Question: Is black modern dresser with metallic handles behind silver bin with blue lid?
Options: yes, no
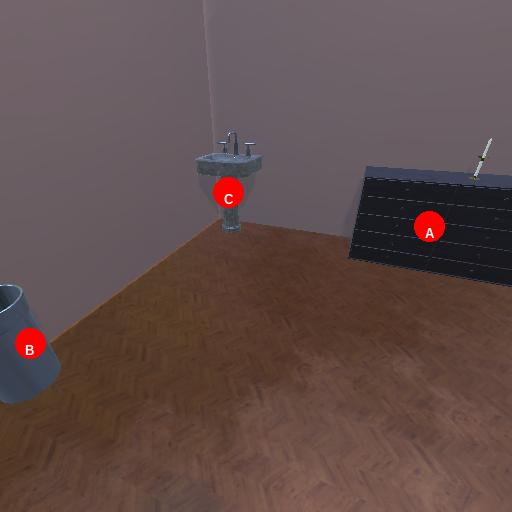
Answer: yes